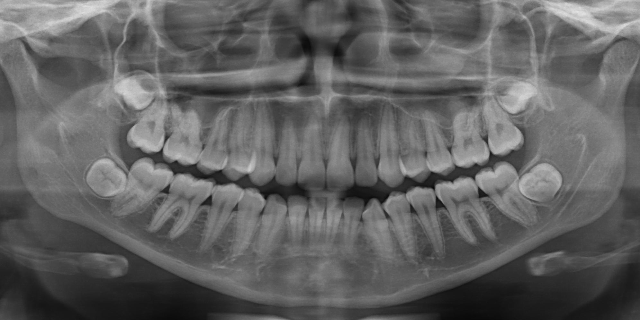
adult